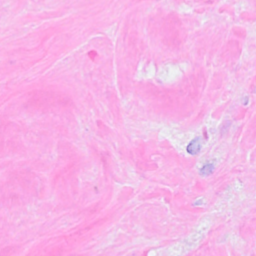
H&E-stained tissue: Breast